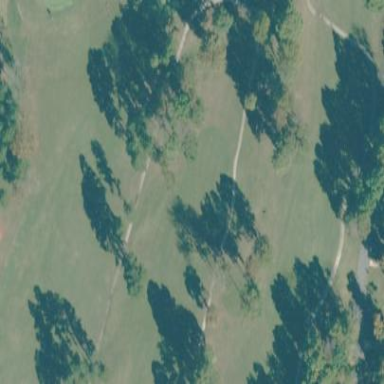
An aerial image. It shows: Golf fairway surrounded by grass.